Field crop: maize
Growth stage: 2
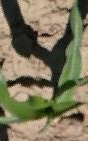
Species: maize